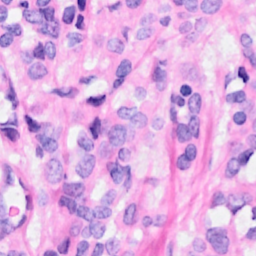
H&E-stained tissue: Breast